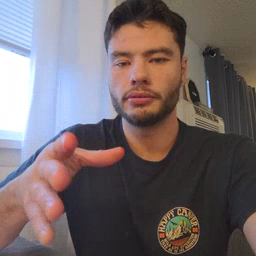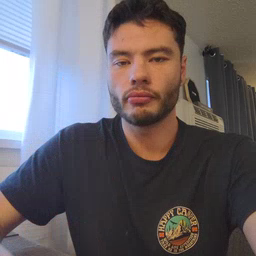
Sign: hate